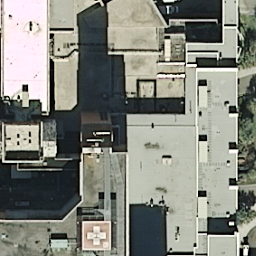
Label: buildings